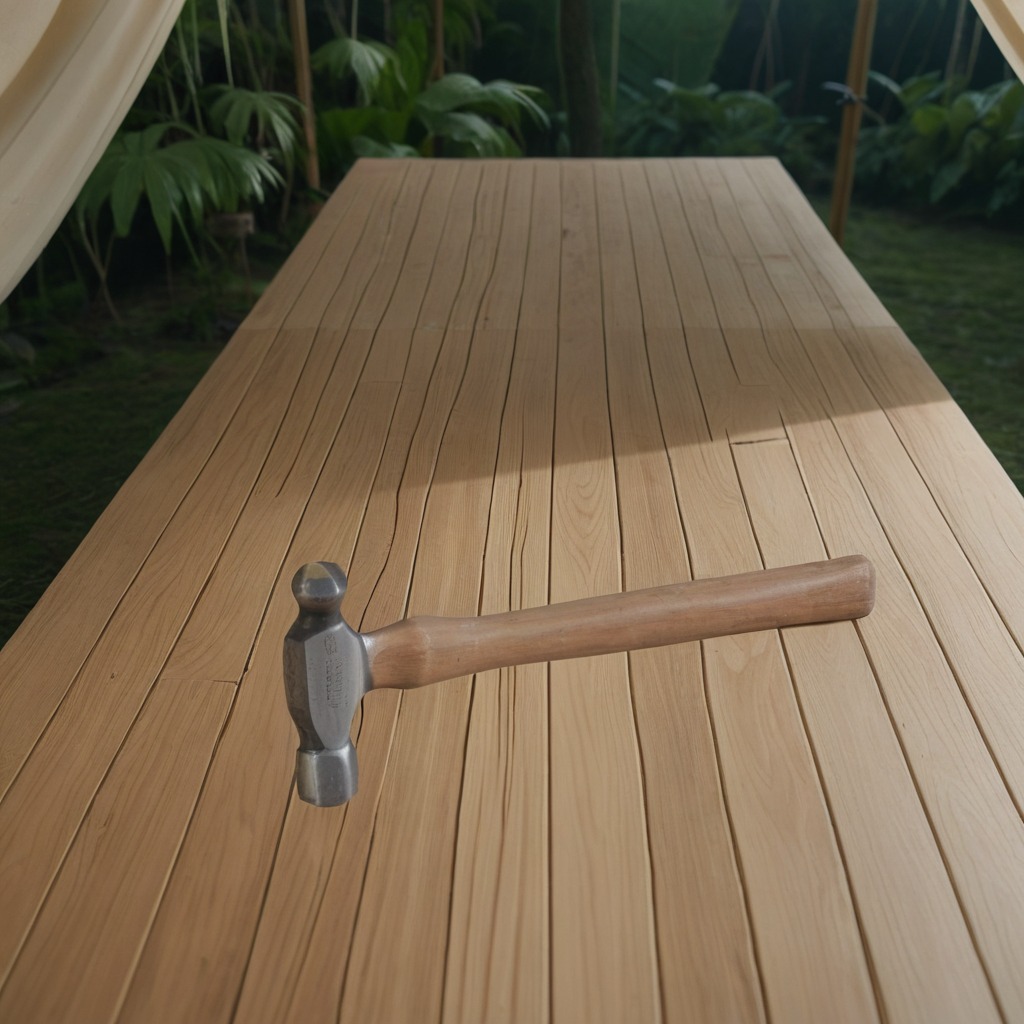
A hammer is lying on a wooden table inside a jungle field workshop tent.